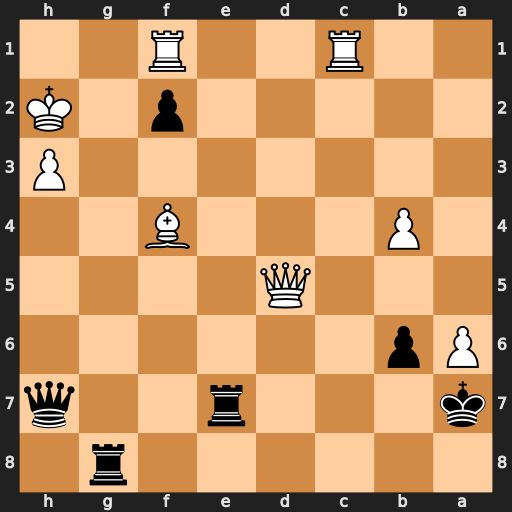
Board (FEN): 6r1/k3r2q/Pp6/3Q4/1P3B2/7P/5p1K/2R2R2
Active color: b
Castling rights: -
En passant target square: -
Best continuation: Qxh3+ Kxh3 Rh7+ Bh6 Rxh6+ Qh5 Rxh5#